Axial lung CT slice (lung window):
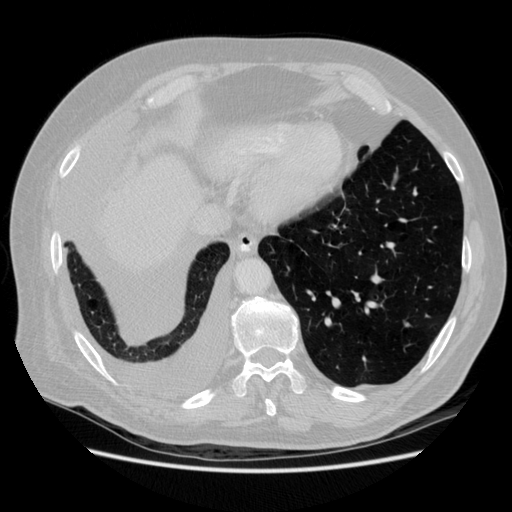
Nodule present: no